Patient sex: M
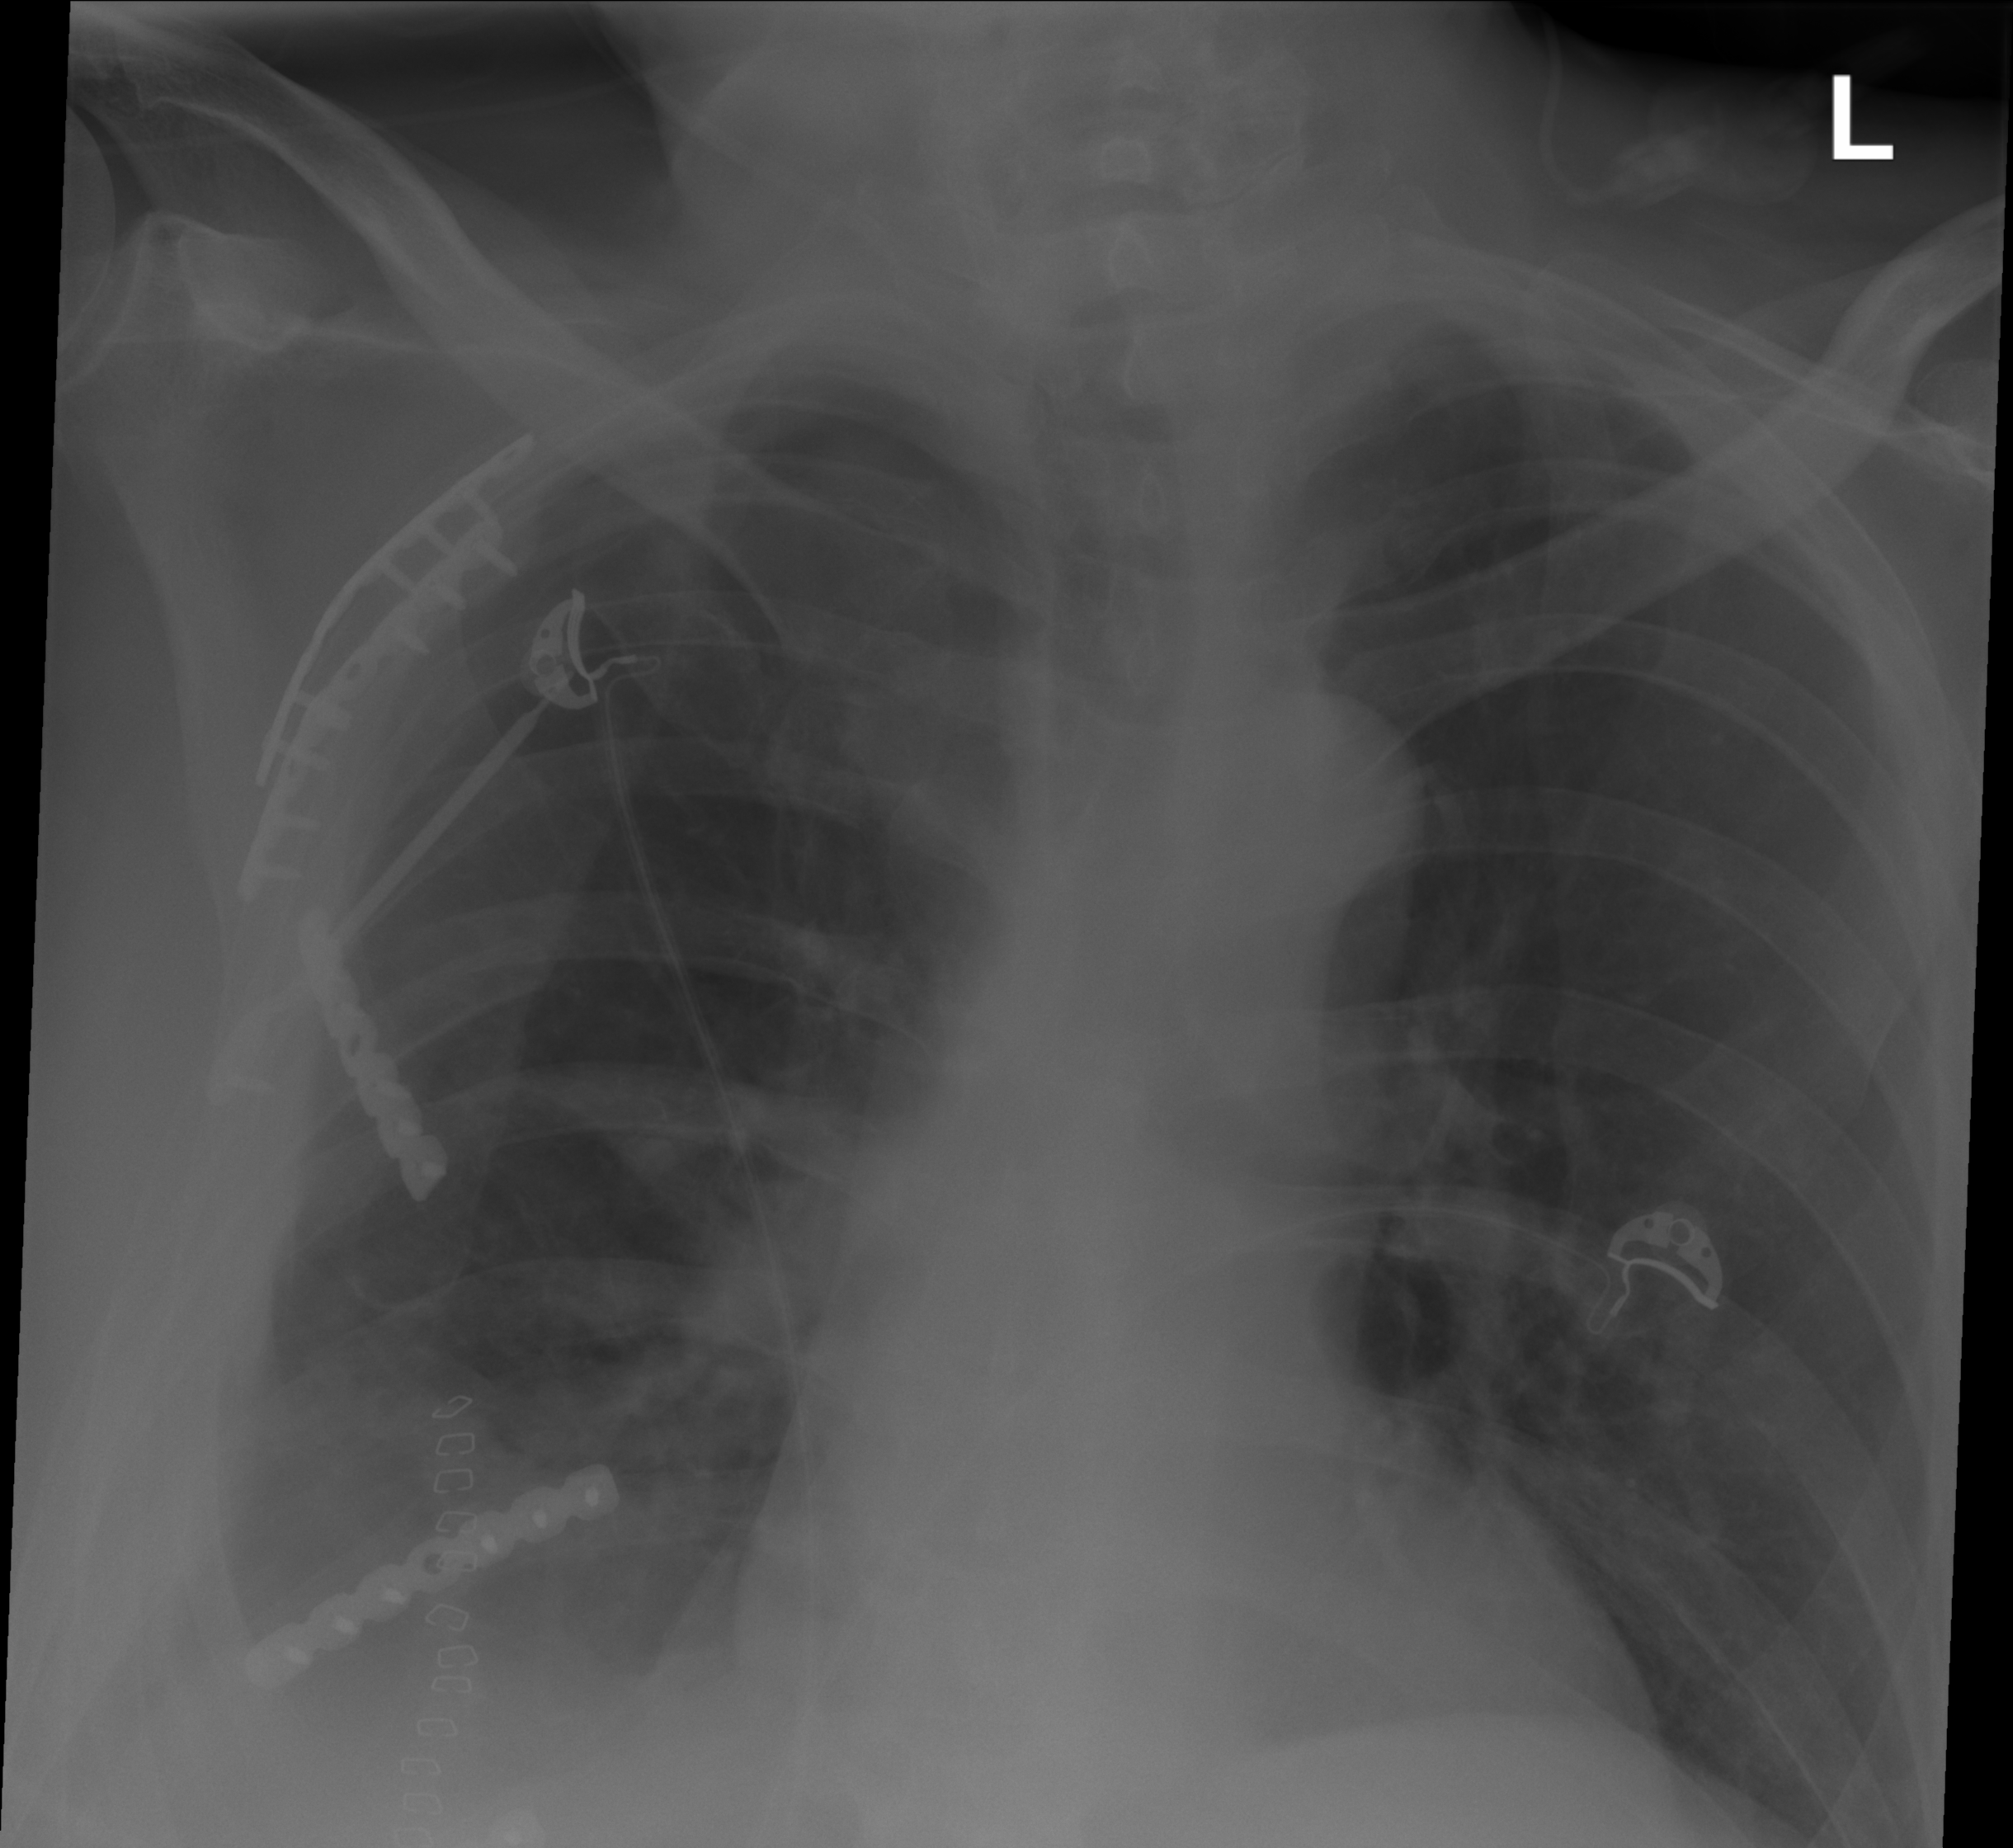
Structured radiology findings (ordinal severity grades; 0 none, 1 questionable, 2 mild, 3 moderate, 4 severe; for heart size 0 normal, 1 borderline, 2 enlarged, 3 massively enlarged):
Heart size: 1
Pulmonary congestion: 2
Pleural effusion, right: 3
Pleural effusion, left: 0
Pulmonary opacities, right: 0
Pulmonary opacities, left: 0
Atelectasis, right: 2
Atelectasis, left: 2